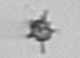
Label: Rhabdolithes